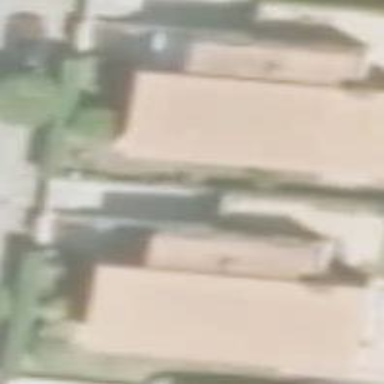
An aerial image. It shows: Simple house.